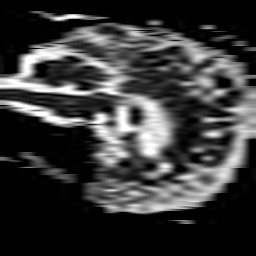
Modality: ADC
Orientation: sagittal
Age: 80
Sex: female
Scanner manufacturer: philips
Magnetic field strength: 3 T
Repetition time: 3.742 s
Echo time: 0.05978 s